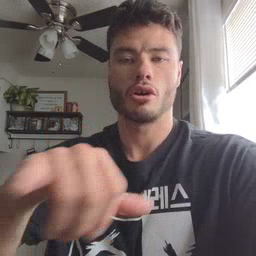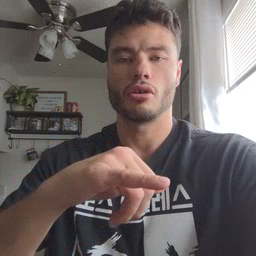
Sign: backyard